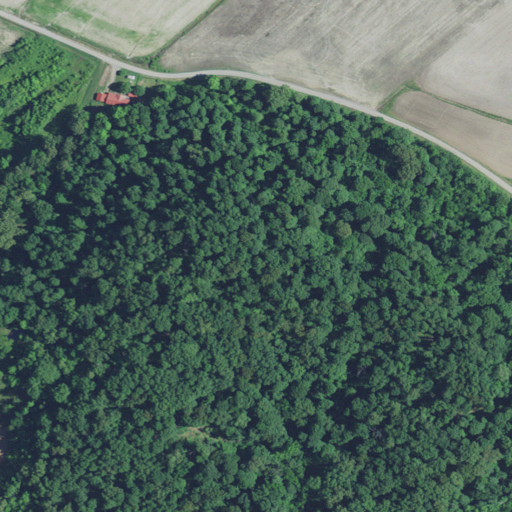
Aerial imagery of mountain in Kentucky named Bates Knob containing deciduous forest, mixed forest, cultivated crops, low intensity development, medium intensity development, and open development